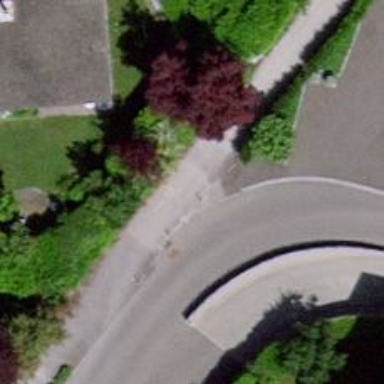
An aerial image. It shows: Cycleway.